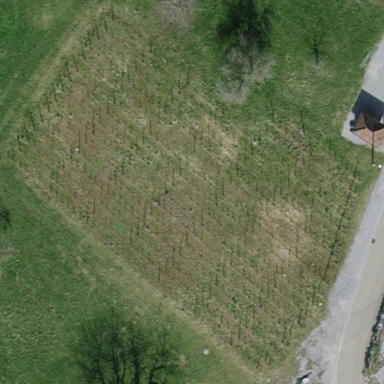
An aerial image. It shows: Vineyard where grapes are grown.